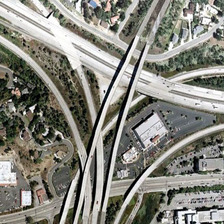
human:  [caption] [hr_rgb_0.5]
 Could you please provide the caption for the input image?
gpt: some buildings and green trees are near a viaduct .

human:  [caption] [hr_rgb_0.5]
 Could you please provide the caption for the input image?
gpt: some buildings and green trees are near a viaduct .

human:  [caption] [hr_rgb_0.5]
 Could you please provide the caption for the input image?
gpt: some buildings and green trees are near a viaduct .

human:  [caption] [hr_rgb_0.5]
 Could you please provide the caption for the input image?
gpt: some buildings and green trees are near a viaduct .

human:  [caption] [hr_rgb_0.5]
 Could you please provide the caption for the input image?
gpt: some buildings and green trees are near a viaduct .